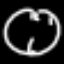
Label: clock